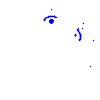
Particle: pion